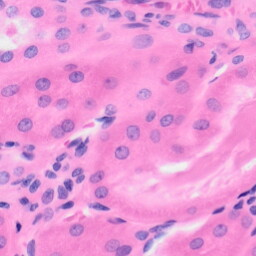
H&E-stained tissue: Kidney